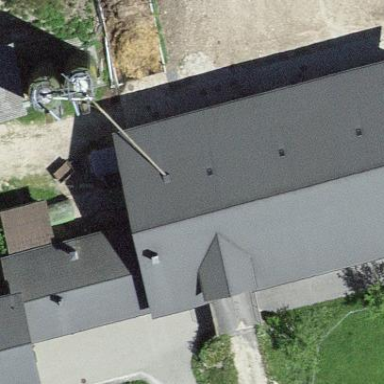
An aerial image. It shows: Farm building.